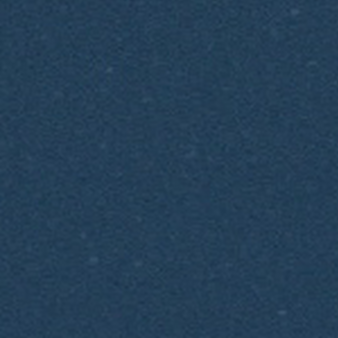
Label: other